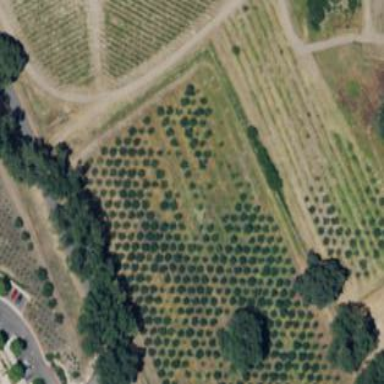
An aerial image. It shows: Farmland with olive crops growing.